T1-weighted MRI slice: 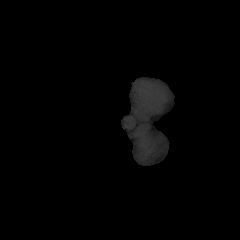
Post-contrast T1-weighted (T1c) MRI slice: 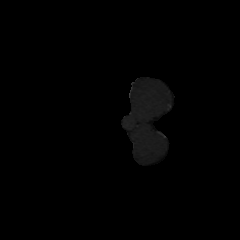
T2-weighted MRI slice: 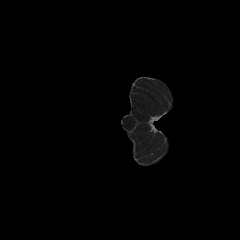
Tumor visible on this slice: no